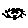
Label: sun